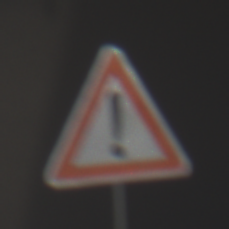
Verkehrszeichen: Gefahrenstelle
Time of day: MorningAfternoon
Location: Outdoor (Urban)
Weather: Clear
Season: NotSpecified
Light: Natural